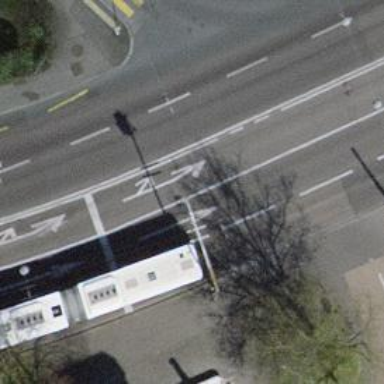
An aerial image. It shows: Road with traffic signals.